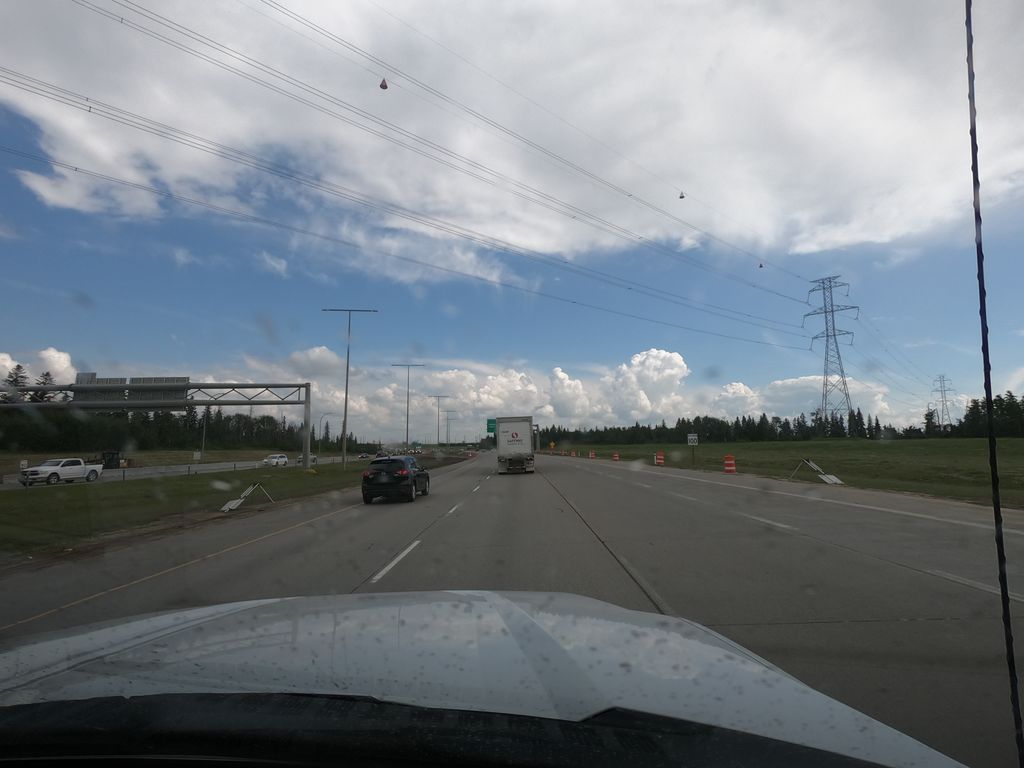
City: edmonton